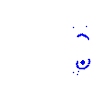
Particle: kaon